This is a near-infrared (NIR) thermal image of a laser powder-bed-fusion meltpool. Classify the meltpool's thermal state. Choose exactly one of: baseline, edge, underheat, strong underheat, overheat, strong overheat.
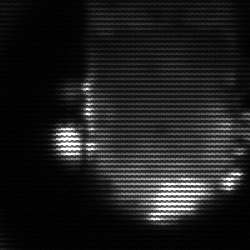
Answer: baseline